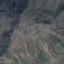
Land use / land cover: HerbaceousVegetation